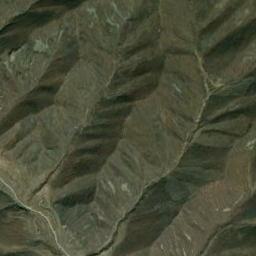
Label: mountain